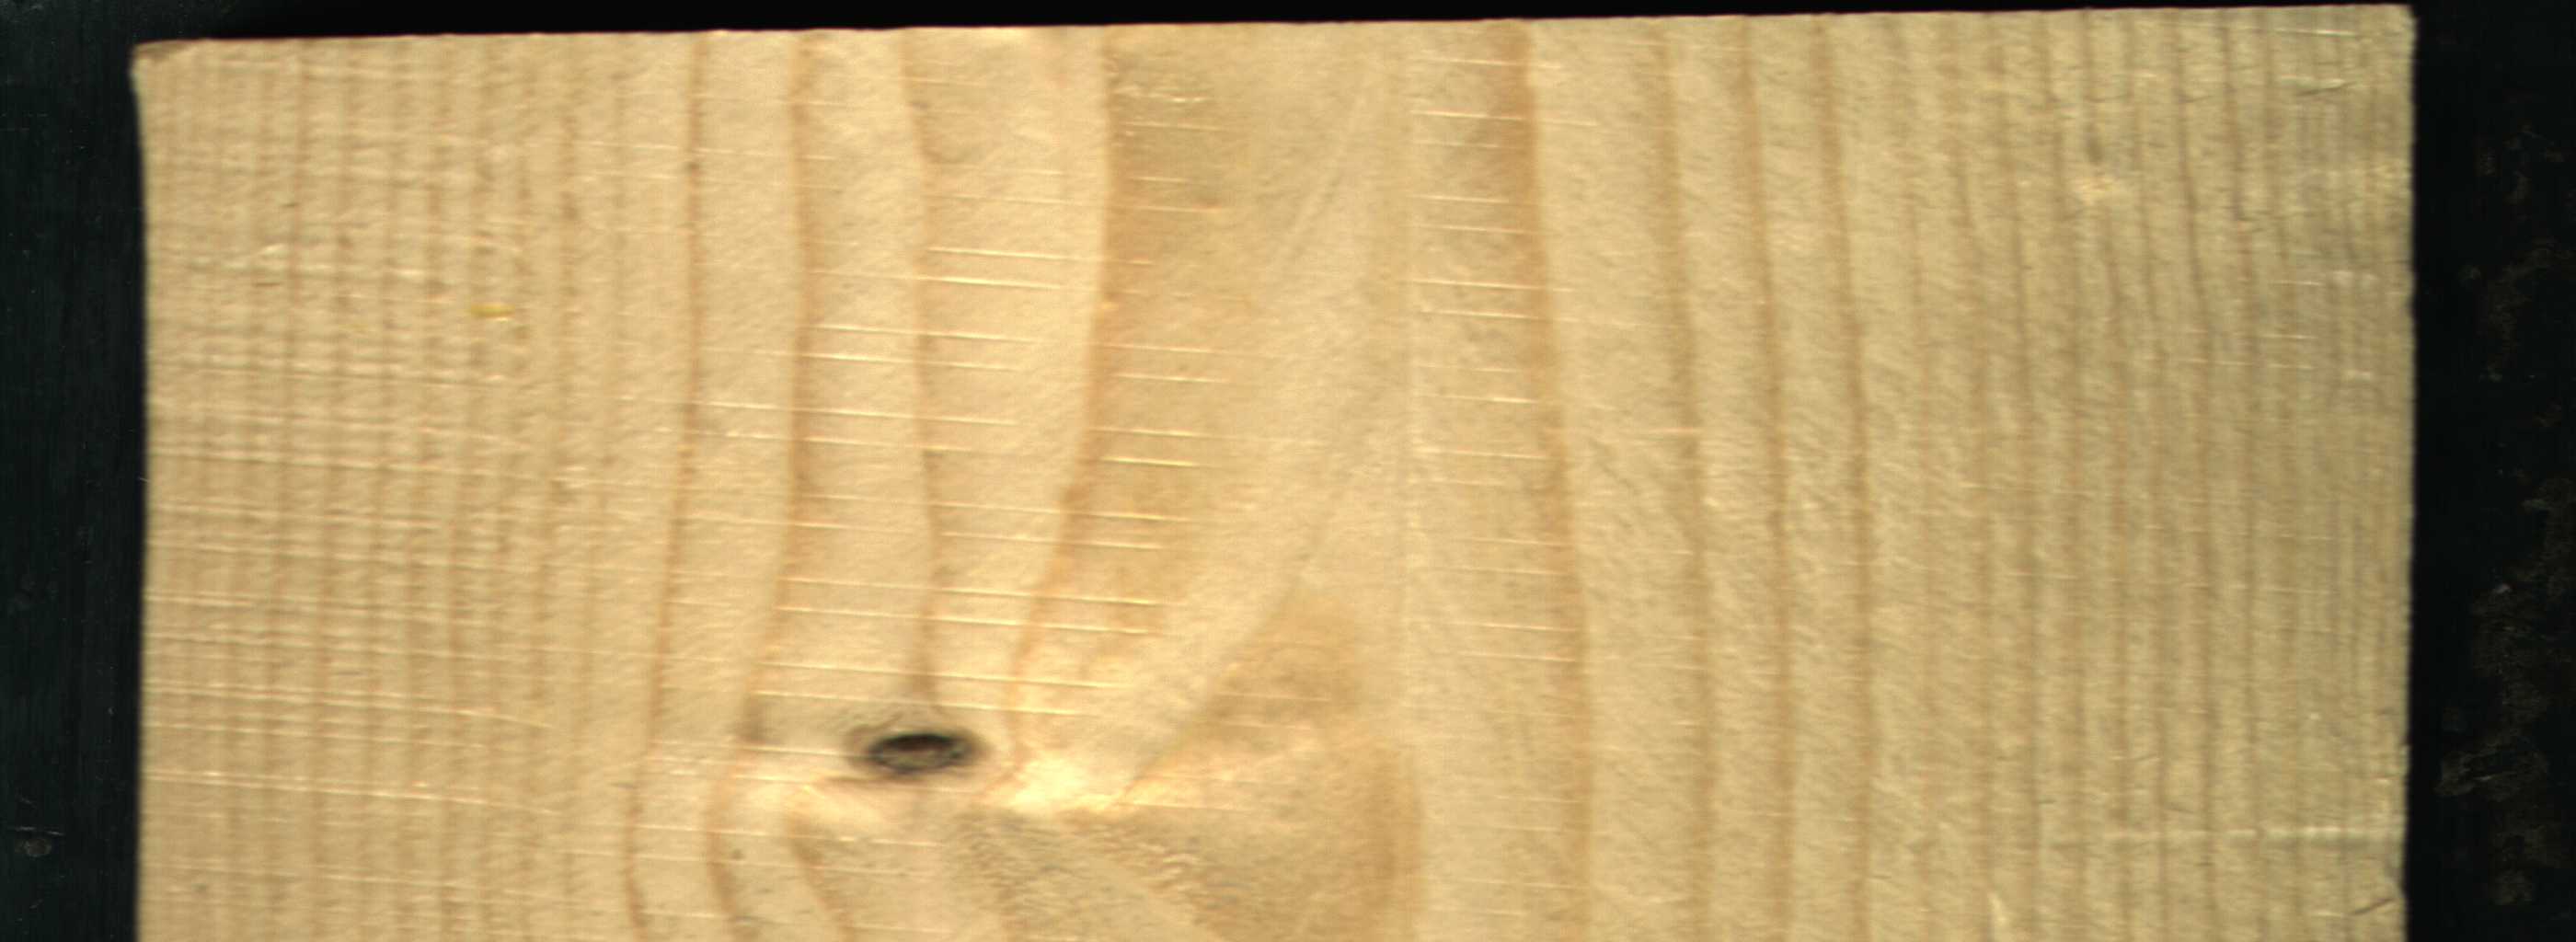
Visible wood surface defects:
Dead_Knot